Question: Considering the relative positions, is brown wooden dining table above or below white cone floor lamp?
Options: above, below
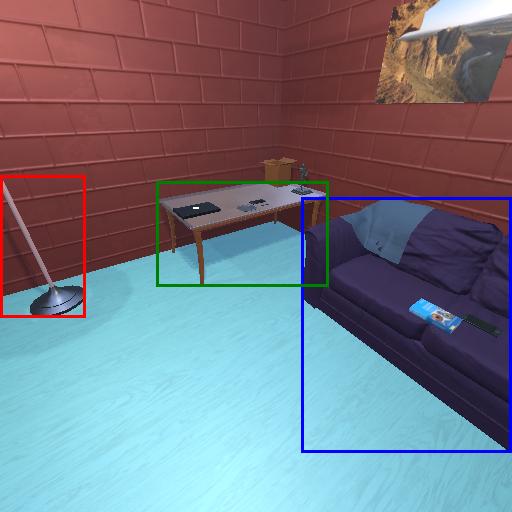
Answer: above